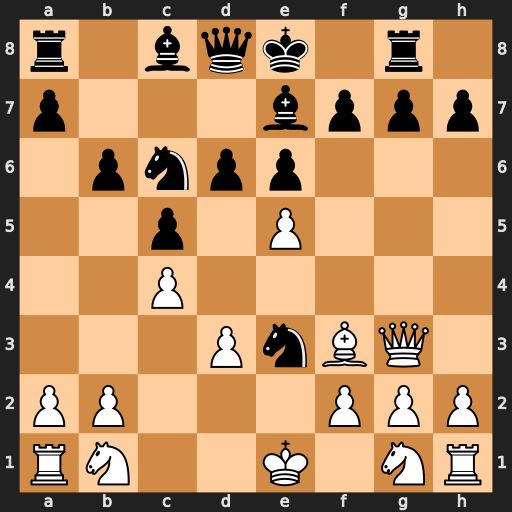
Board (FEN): r1bqk1r1/p3bppp/1pnpp3/2p1P3/2P5/3PnBQ1/PP3PPP/RN2K1NR
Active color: w
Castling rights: KQq
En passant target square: -
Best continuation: Bxc6+ Bd7 Bxd7+